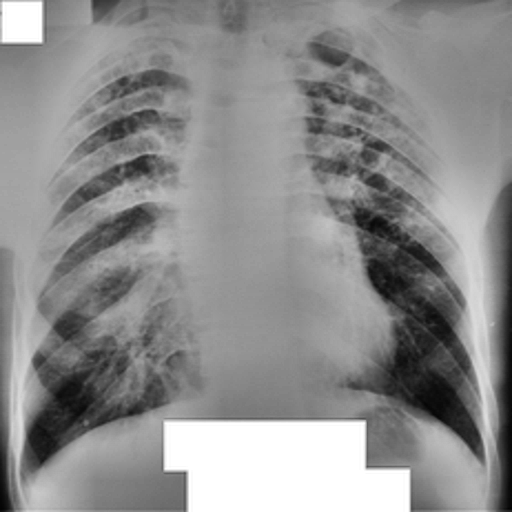
Finding: TUBERCULOSIS